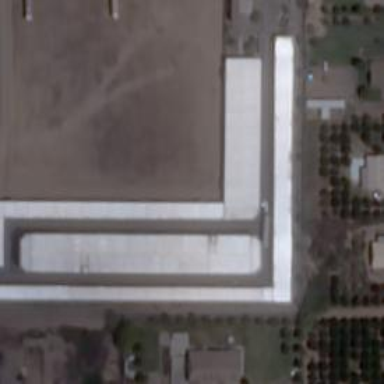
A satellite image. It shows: Storage rental shop.